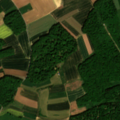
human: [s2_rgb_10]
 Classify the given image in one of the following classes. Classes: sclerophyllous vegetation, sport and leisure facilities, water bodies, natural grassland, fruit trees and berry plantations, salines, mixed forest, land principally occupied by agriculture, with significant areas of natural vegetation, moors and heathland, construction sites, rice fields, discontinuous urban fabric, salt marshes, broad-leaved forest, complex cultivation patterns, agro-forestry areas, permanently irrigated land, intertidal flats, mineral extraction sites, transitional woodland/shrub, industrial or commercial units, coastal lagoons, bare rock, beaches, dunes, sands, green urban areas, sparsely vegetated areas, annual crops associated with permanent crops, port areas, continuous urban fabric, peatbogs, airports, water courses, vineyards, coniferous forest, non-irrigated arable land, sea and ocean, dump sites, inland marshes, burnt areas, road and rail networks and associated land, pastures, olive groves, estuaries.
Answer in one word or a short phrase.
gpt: non-irrigated arable land, pastures, broad-leaved forest